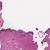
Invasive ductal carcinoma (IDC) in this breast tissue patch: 0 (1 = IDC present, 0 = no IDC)